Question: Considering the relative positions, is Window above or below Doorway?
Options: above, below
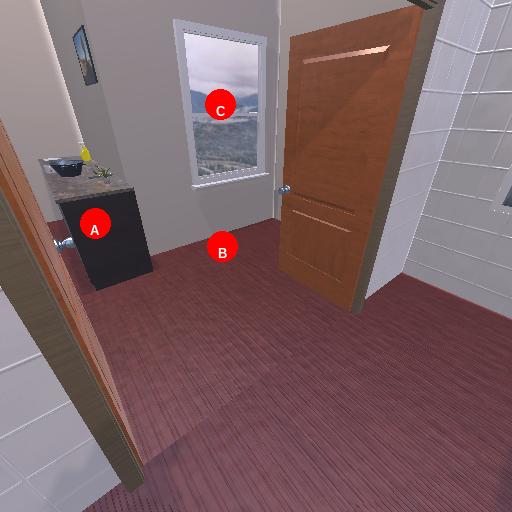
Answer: above